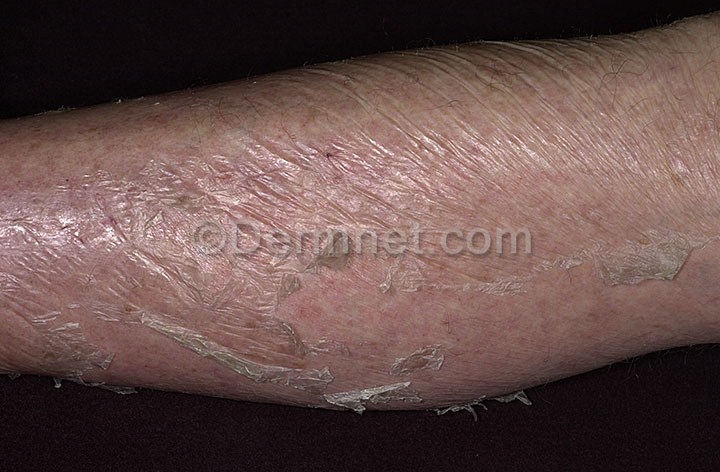
Disease: Eczema Photos